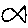
Label: fish